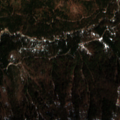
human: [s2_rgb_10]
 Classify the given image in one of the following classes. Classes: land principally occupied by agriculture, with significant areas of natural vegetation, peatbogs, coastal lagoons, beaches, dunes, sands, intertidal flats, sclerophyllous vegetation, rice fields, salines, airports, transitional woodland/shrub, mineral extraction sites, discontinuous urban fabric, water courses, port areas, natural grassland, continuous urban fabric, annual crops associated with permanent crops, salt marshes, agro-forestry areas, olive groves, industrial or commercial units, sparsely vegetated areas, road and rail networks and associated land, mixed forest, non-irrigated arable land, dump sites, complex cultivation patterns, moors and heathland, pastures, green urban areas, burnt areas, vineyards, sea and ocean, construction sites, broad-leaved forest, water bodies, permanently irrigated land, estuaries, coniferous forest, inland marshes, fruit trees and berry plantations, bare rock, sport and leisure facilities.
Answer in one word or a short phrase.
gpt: broad-leaved forest, coniferous forest, mixed forest